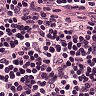
Metastatic tissue present: no